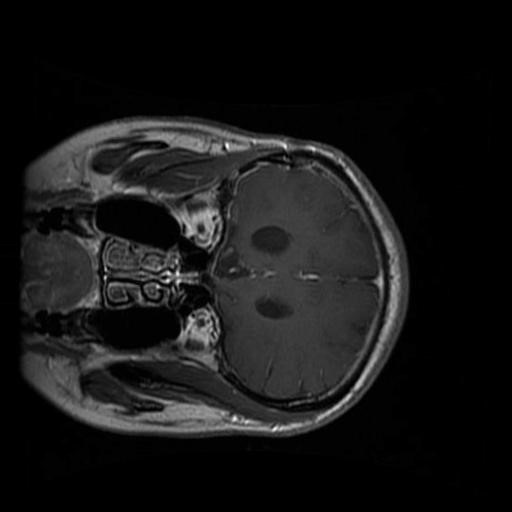
Label: brain_glioma